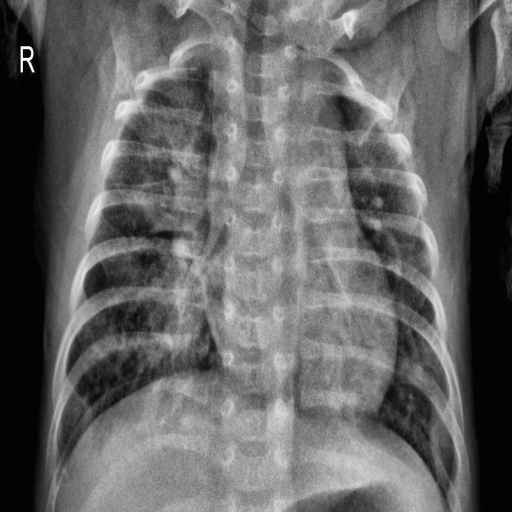
Finding: PNEUMONIA